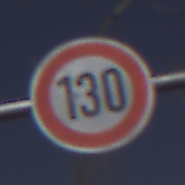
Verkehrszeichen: Geschwindigkeit130
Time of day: Midday
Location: Outdoor (Nature)
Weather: Clear
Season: NotSpecified
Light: Natural